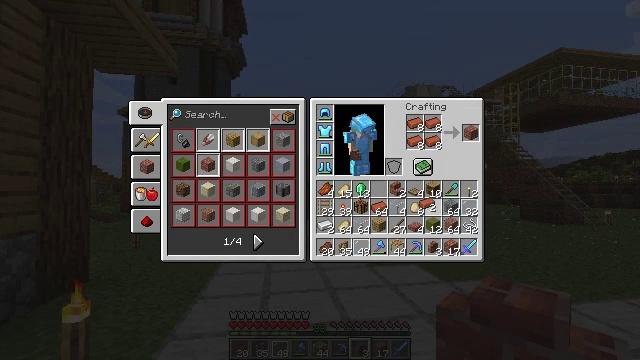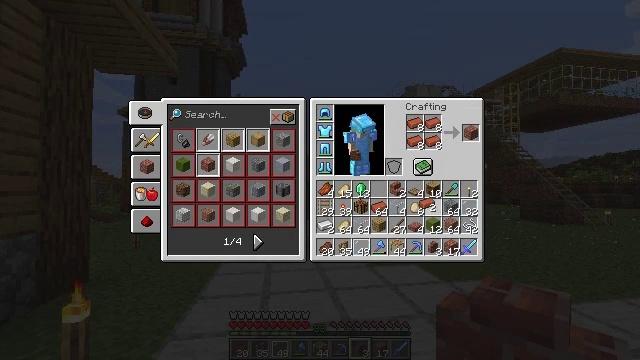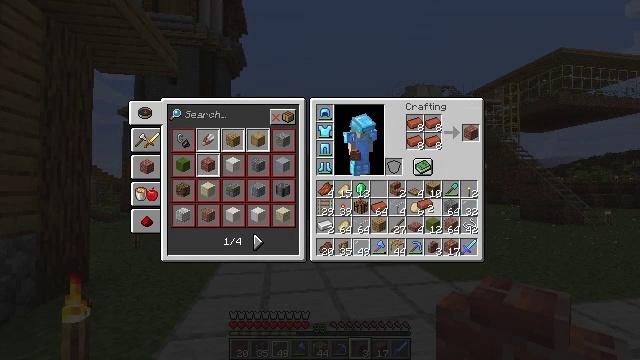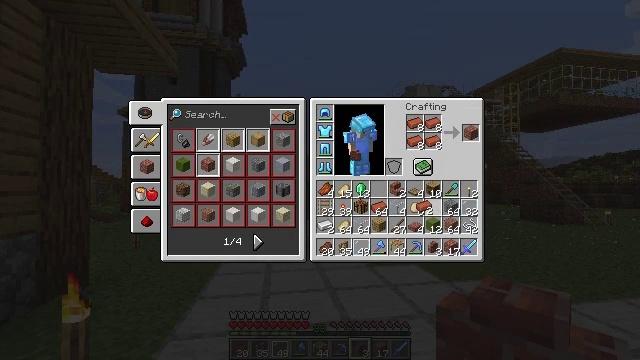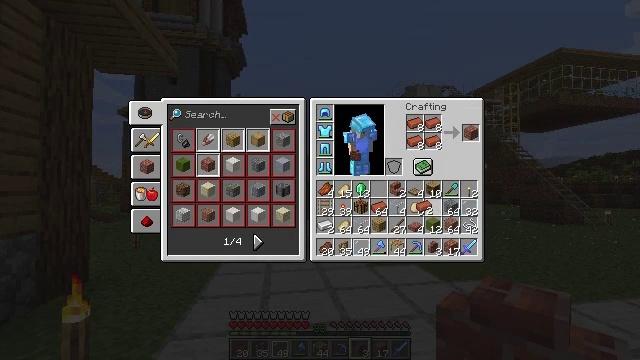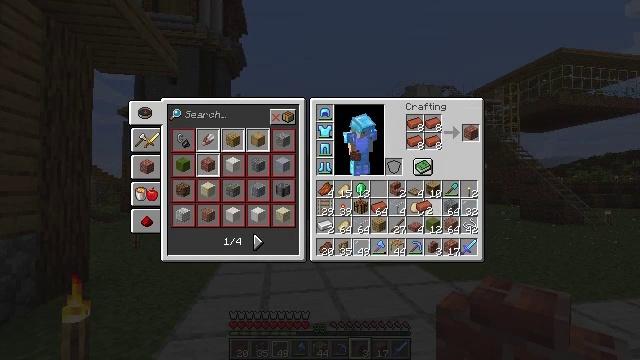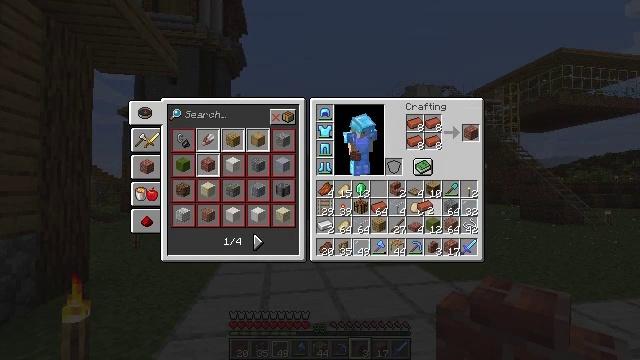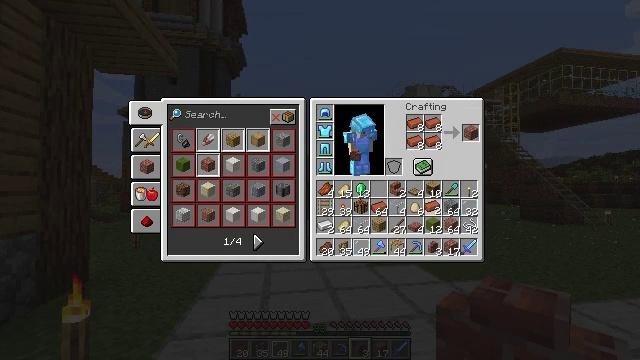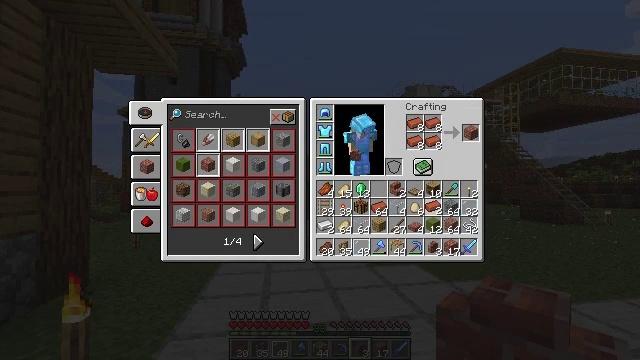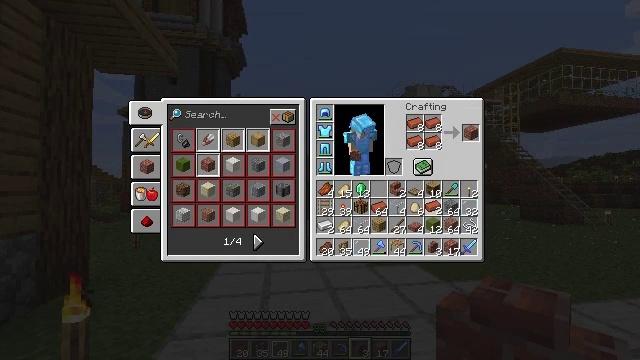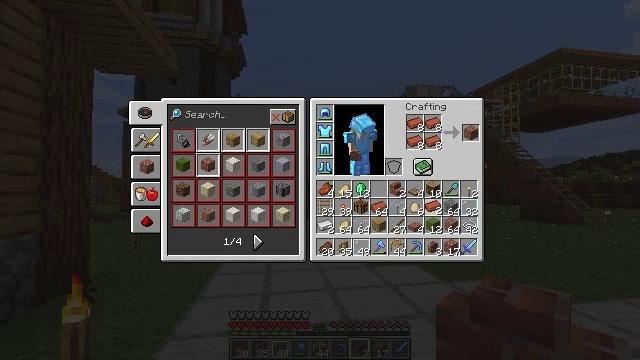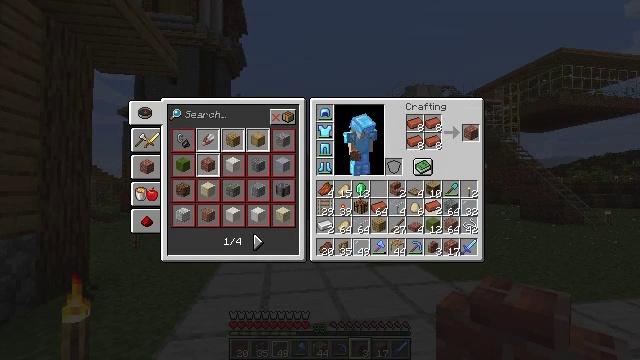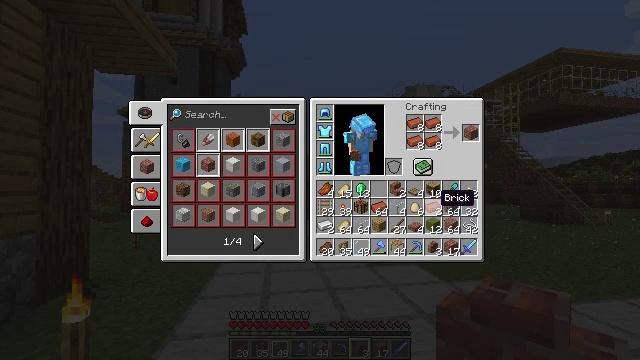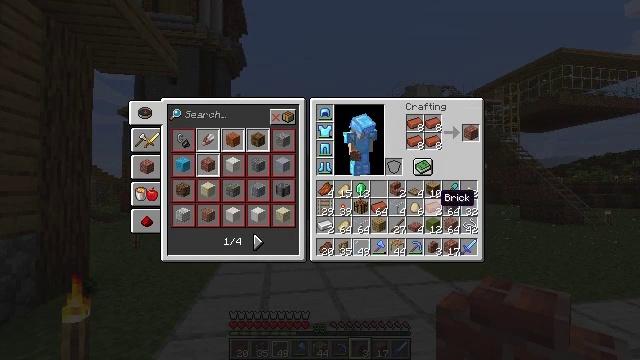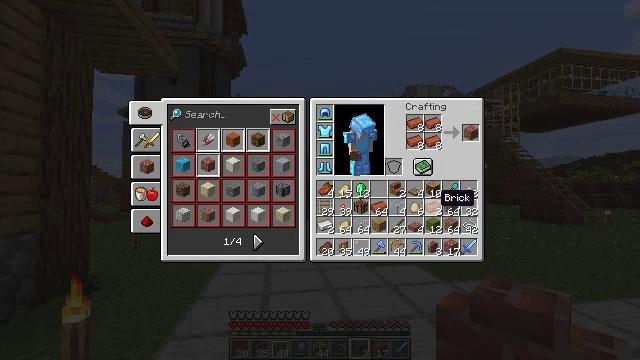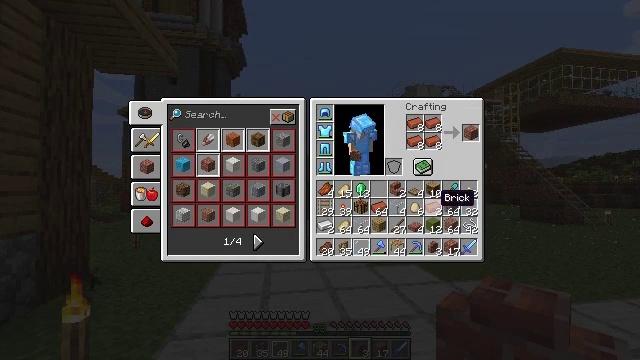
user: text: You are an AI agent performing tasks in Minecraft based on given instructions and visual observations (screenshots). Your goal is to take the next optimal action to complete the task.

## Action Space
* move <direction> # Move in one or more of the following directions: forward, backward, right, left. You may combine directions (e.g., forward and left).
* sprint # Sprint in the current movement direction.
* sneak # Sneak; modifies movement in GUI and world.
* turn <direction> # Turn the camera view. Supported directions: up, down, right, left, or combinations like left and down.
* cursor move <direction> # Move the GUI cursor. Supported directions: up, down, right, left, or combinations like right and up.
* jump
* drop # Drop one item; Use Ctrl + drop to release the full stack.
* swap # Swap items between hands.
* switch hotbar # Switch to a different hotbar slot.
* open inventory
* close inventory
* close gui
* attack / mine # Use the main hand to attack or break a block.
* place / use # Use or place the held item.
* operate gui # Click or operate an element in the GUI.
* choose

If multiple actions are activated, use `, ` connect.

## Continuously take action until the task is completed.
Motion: motion action
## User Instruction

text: Make bricks by smelting clay in a furnace.
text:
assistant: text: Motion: no_op
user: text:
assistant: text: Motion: no_op
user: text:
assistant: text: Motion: no_op
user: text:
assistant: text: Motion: no_op
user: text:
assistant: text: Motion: no_op
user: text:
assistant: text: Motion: no_op
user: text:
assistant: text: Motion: cursor move right
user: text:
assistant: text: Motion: no_op
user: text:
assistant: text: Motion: operate gui
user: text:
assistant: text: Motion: operate gui
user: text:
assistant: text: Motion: operate gui
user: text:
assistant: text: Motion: no_op
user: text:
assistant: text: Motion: no_op
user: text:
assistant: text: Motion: no_op
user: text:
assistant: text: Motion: no_op
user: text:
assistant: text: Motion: no_op
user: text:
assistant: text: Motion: cursor move right and up
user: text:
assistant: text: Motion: sneak, cursor move up
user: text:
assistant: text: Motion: sneak, cursor move up
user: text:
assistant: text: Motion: sneak, cursor move up
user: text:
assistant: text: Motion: sneak, cursor move up
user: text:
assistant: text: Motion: sneak, cursor move up
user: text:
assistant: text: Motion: sneak
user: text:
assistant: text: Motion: sneak
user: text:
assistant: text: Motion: sneak
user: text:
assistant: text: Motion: sneak
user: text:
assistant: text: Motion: sneak, operate gui
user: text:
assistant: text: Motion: sneak, operate gui
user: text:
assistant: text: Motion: sneak, operate gui
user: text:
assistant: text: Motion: sneak